Interaction volume radius: 5 \u00c5
Interaction volume height: 20 \u00c5
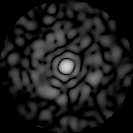
Disorder parameter: 0.8043